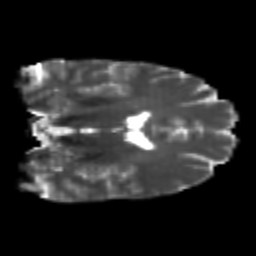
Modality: T2w
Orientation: coronal
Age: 23
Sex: male
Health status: healthy
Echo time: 0.074 s